Question: I am creating a blogging app where the user can post after signing in with their account. My problem is that I want to be able to show all the blogs from all the users. there is a child called Blog under all users with their Uid, which I want to display on my dashboard, so when a user login with their account they are able to see blogs from other users. I hope the question is clear.Can anyone please help me. Thank you.
This is my code, this however gives me error permission denied,
'''
private void loadPost() {
DatabaseReference ref = FirebaseDatabase.getInstance().getReference("users").child("Blog");
ref.addValueEventListener(new ValueEventListener() {
@Override
public void onDataChange(@NonNull DataSnapshot dataSnapshot) {
postList.clear();
for (DataSnapshot ds: dataSnapshot.getChildren()){
ModelPost modelPost = ds.getValue(ModelPost.class);
postList.add(modelPost);
adapterPost = new AdapterPost(getActivity(), postList);
recyclerView.setAdapter(adapterPost);
}
}
@Override
public void onCancelled(@NonNull DatabaseError databaseError) {
Toast.makeText(getActivity(), ""+databaseError.getMessage(), Toast.LENGTH_SHORT).show();
}
});
}
'''
This is my database.

This is my database security rules
'''
"rules": {
"users": {
"$uid": {
".read": "$uid === auth.uid",
".write": "$uid === auth.uid"
}
}
'''
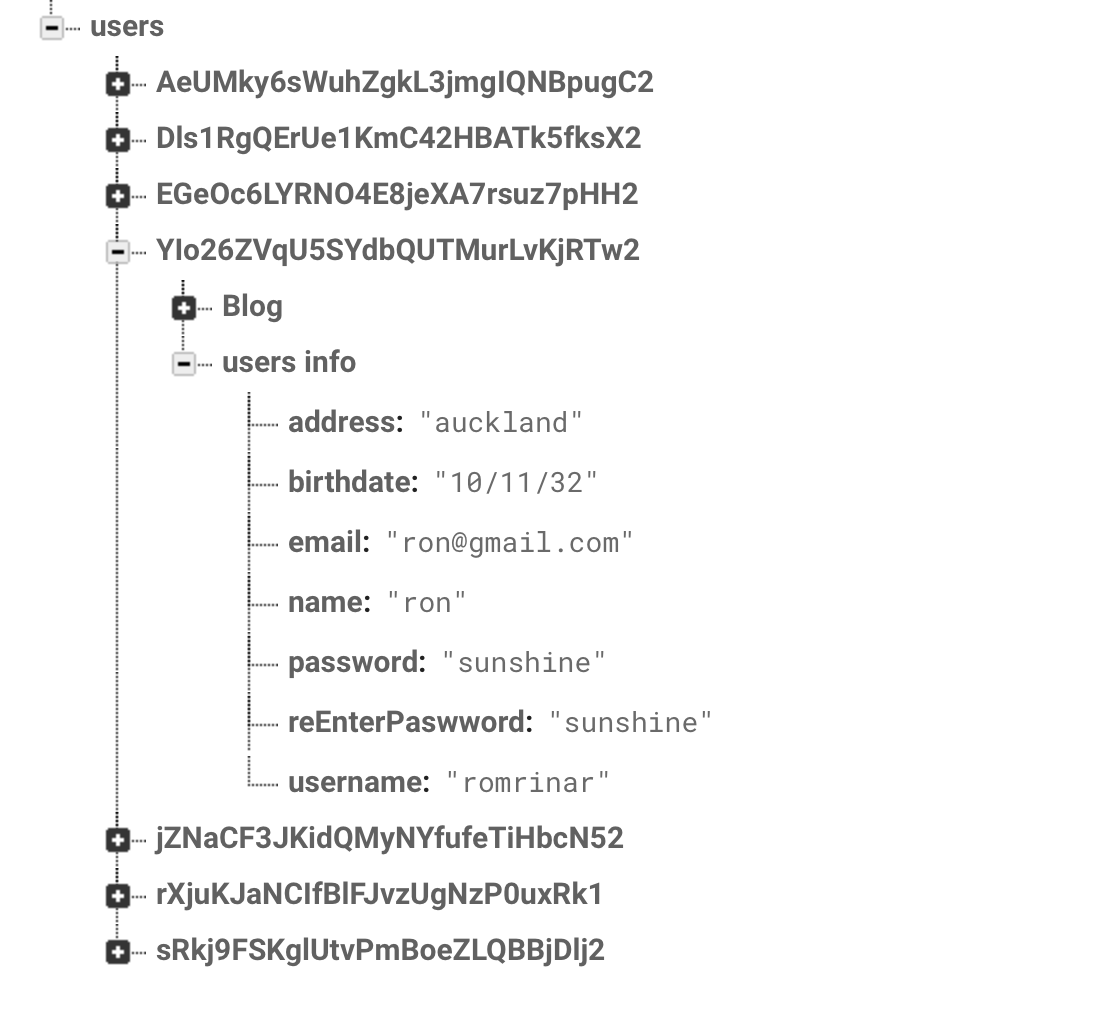
Answer: Your code tries to read from this 'getReference("users").child("Blog")', which has two problems:
1. There is no data at the path /users/Blog.
2. Nobody had permission to read /users/Blog.
Your rules allow a user to read their own node, both blog posts and profile info. To read a user's own blog posts, you'd listen to:
'''
String uid = FirebaseAuth.getInstance().getCurrentUser().getUid();
DatabaseReference ref = FirebaseDatabase.getInstance().getReference("users").child(uid).child("Blog")
'''
---
Note that this doesn't allow the user to read all blog posts from all users. In fact, in your current model that is not possible without also granting them access to read all user profiles, which I think is not what you want.
If you want to allow users to read all blog posts, but only allow them access to their own profile, you will need to create two separate top-level nodes:
'''
profiles: {
uid1: {
}
uid2: {
}
}
blogs: {
uid1: {
blogid1: { ... }
blogid2: { ... }
}
uid2: {
blogid3: { ... }
blogid4: { ... }
}
}
'''
Alternatively you could model the blogs in that last structure as:
'''
blogs: {
blogid1: { uid: "uid1". ... }
blogid2: { uid: "uid1". ... }
blogid3: { uid: "uid2". ... }
blogid4: { uid: "uid2". ... }
}
'''
In either case, you can now allow the access with:
'''
"rules": {
"profiles": {
"$uid": {
".read": "$uid === auth.uid",
".write": "$uid === auth.uid"
}
},
"blogs": {
".read": true"
}
}
'''